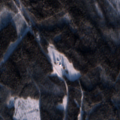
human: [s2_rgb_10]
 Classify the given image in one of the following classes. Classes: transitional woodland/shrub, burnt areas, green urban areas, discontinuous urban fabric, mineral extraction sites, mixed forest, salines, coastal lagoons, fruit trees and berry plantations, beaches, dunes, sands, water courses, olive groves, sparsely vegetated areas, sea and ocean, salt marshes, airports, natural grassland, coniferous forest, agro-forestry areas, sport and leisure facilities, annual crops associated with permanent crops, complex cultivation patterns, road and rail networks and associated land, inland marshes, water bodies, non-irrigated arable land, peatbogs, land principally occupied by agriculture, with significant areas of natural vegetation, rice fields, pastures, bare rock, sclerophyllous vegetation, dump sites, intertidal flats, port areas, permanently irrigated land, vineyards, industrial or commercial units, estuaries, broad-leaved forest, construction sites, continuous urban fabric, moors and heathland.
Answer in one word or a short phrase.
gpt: coniferous forest, mixed forest, transitional woodland/shrub